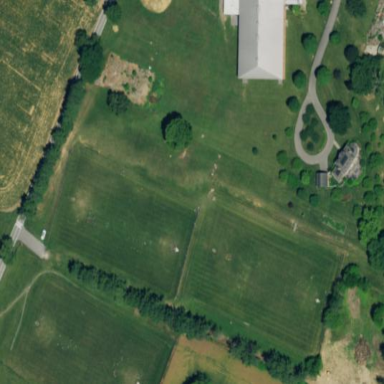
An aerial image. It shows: Grass pitch designated for soccer.